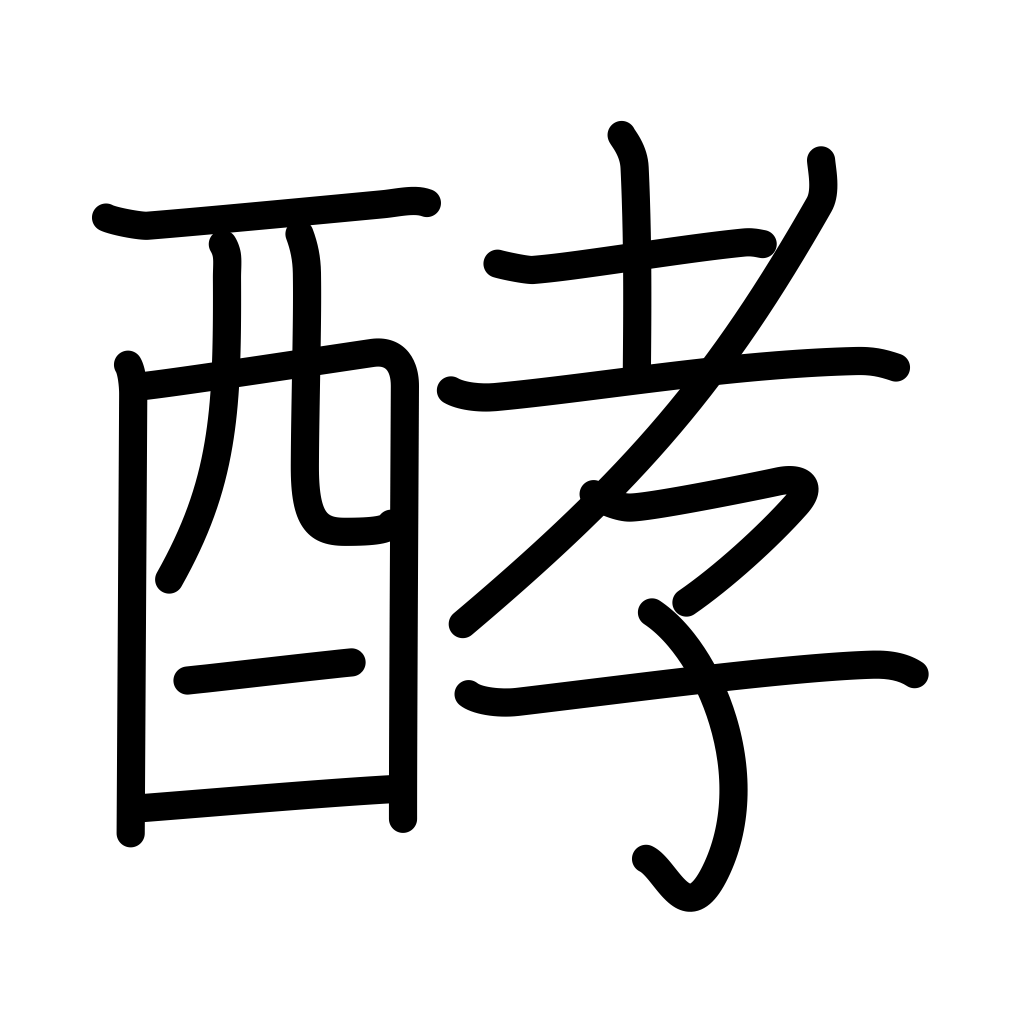
Meaning: fermentation